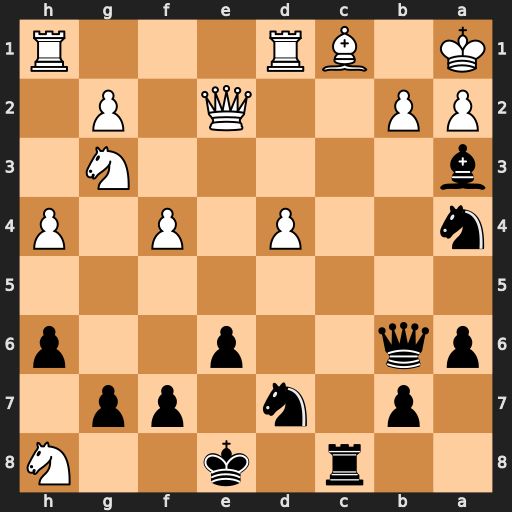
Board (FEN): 2r1k2N/1p1n1pp1/pq2p2p/8/n2P1P1P/b5N1/PP2Q1P1/K1BR3R
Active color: b
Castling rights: -
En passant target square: -
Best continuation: Rxc1+ Rxc1 Bxb2+